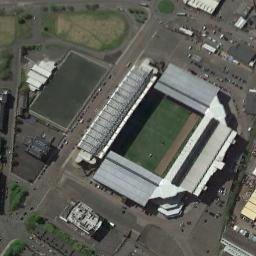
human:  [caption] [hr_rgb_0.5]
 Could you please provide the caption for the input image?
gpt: This rectangular stadium has dense residential areas on three sides .

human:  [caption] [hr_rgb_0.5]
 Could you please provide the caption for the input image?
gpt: Square stadium built next to buildings, Roads and parking lots .

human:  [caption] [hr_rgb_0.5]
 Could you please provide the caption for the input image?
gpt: The stadium is next to the grass and parking lot .

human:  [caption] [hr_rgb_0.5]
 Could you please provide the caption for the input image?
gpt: There are many cars near the stadium .

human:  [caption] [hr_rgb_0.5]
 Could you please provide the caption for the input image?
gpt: There are some empty land and buildings beside the stadium .